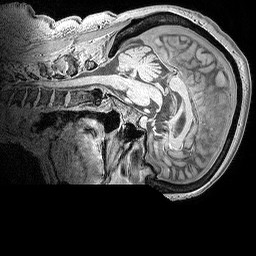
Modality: MP2RAGE
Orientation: sagittal
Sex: female
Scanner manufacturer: siemens
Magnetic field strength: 3 T
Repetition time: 5 s
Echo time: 0.00292 s